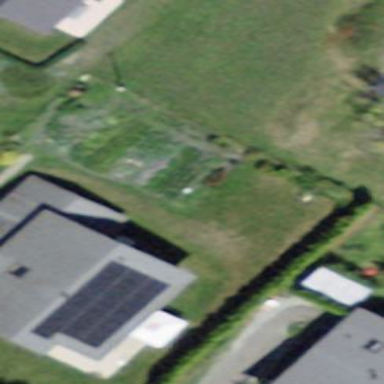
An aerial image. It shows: Simple and straightforward house.